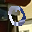
Label: 0